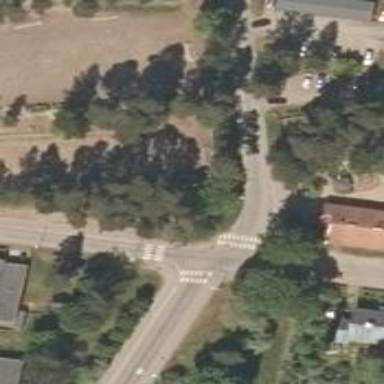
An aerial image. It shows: Asphalt cycleway with uncontrolled zebra crossing.